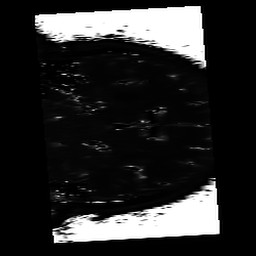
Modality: T2map
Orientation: coronal
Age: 45
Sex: male
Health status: ill